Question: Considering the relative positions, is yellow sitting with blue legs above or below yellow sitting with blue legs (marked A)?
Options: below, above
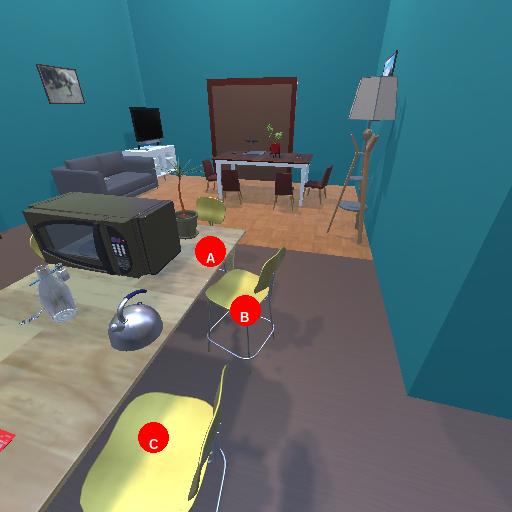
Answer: below